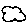
Label: cloud